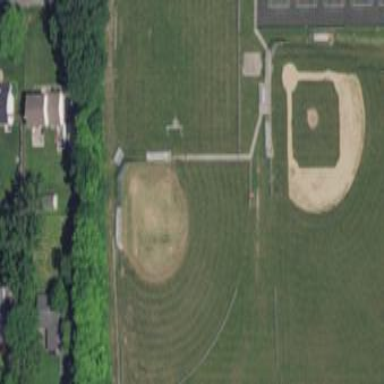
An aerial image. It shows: Baseball pitch for leisure land.